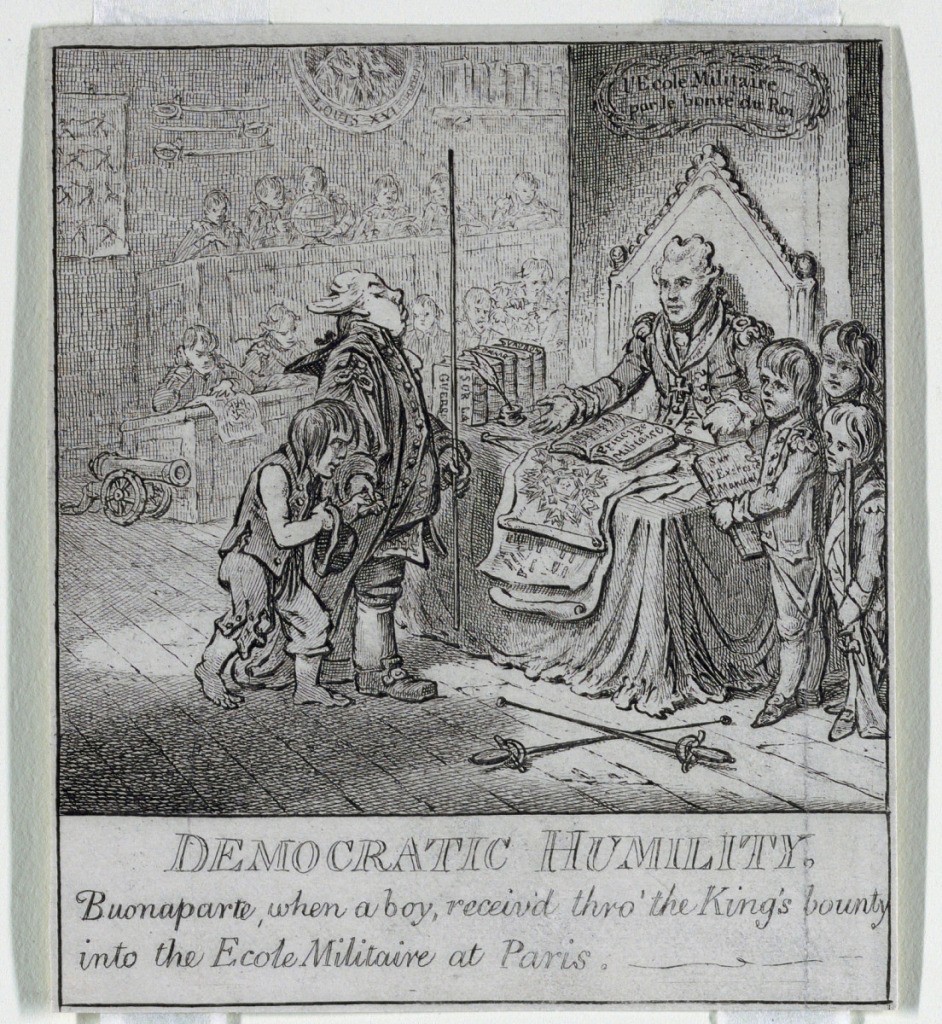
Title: "Democracy, or a Sketch o
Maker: James Gillray, 1756 – 1815
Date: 1800
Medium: Etching Support: white wove paper laid down on beige wove paper
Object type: Print
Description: Support: white wove paper laid down on beige wove paper???